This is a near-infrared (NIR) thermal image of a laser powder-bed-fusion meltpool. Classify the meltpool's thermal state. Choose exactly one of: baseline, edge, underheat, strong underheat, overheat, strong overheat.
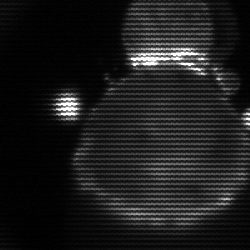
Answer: edge